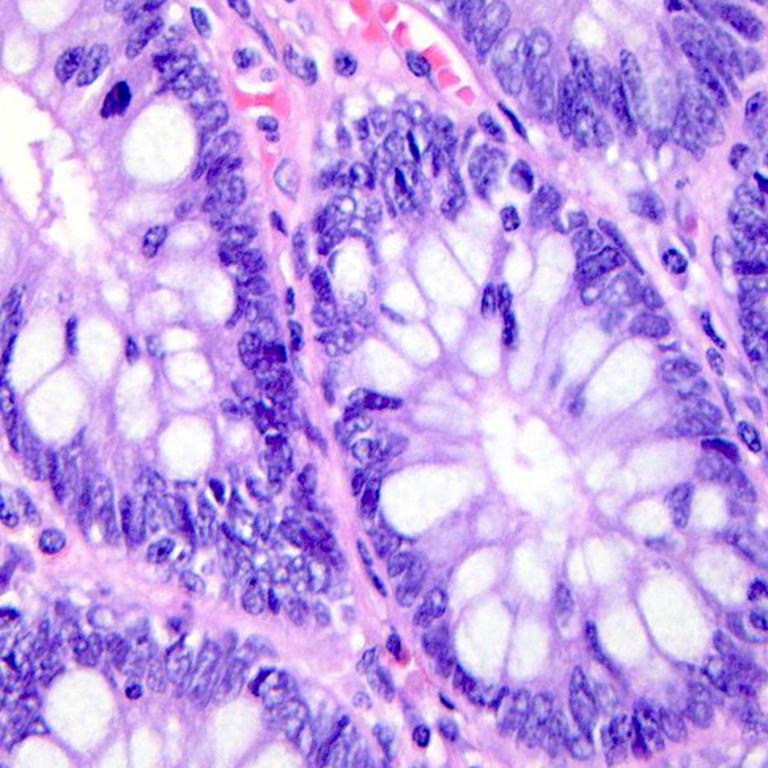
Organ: colon
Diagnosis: benign